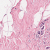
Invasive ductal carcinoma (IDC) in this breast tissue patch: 0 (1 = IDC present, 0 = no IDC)